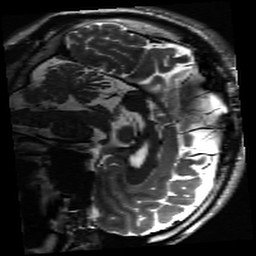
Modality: inplaneT2
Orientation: sagittal